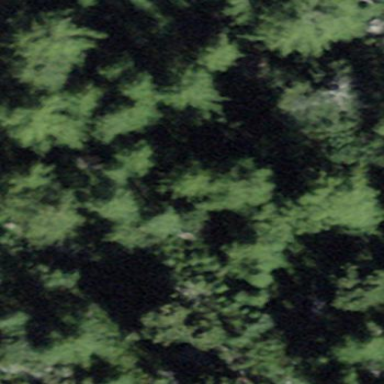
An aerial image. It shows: Beautiful woodland area.